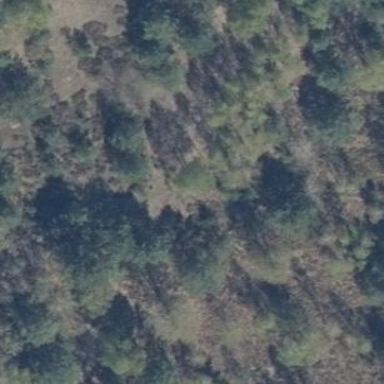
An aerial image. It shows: Patch of scrub vegetation.